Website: walmart
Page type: address-validator
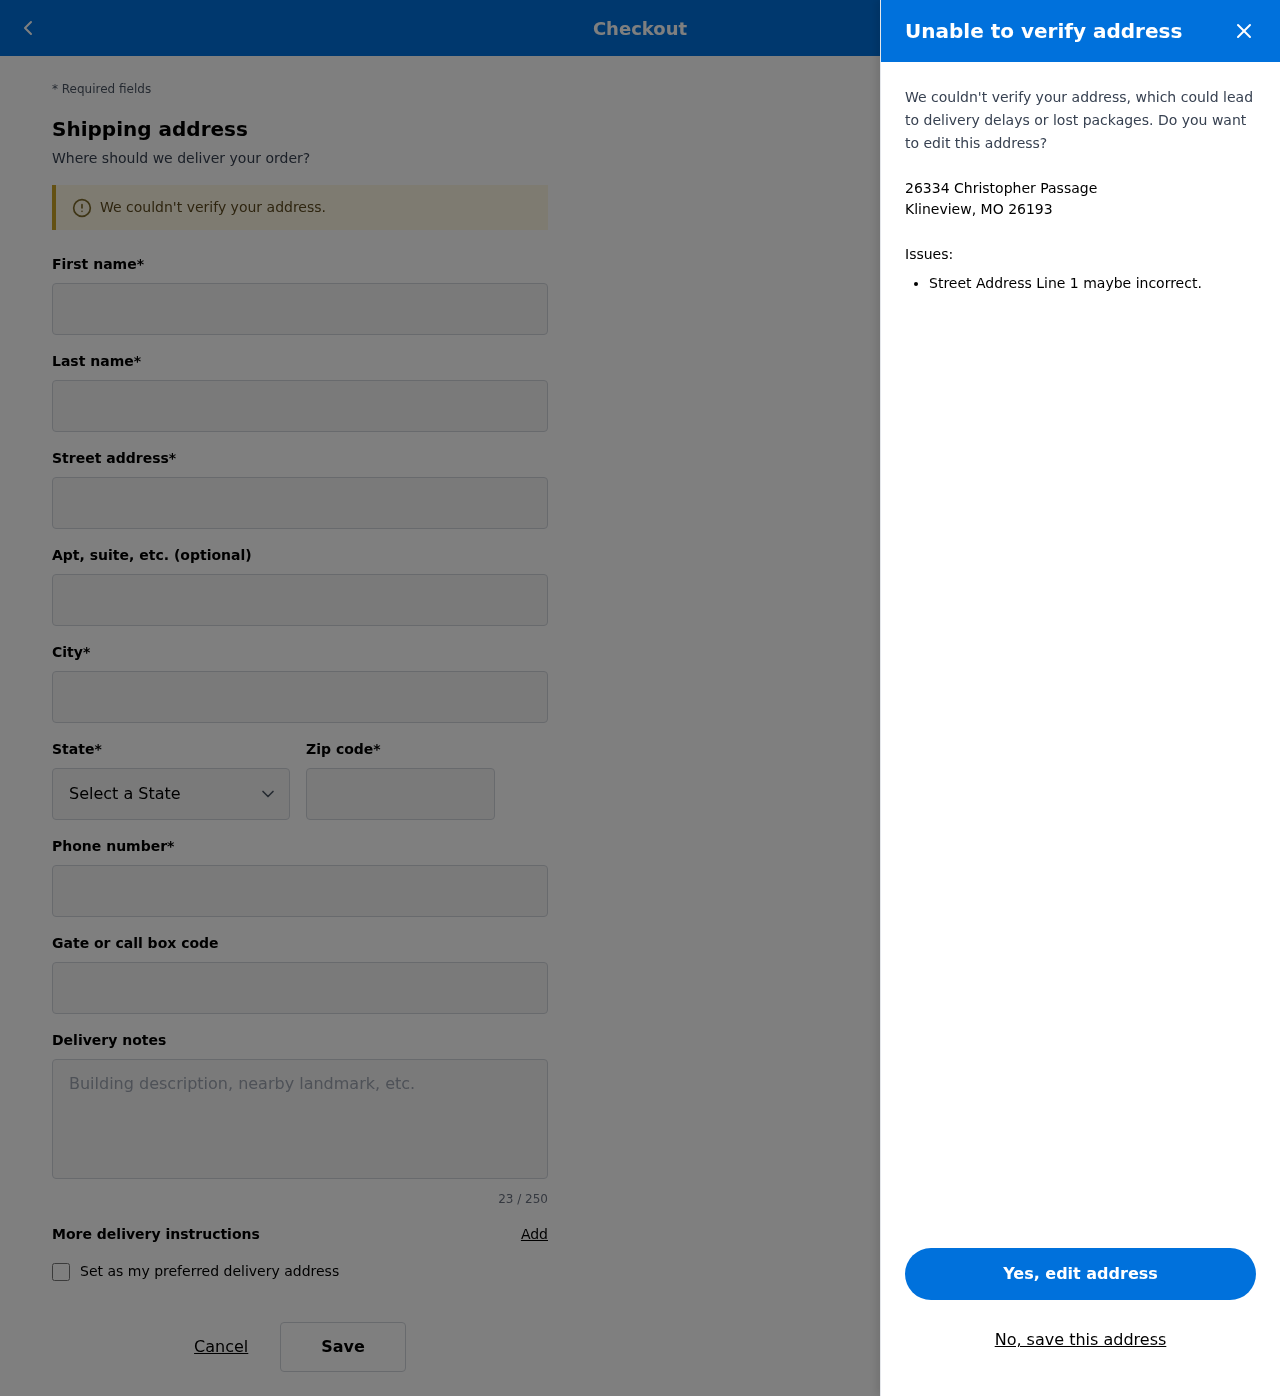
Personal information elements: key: PII_CITY_STATE_ZIP
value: Klineview, MO 26193
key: PII_DELIVERY_INSTRUCTIONS
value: Do not leave if raining
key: PII_STATE_ABBR
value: MO
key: PII_STREET
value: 26334 Christopher Passage
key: PII_FIRSTNAME
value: Jacob
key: PII_LASTNAME
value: Giles
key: PII_STREET2
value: Apt. 275
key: PII_CITY
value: Klineview
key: PII_POSTCODE
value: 26193
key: PII_PHONE
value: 2039461092
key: PII_SECURITY_CODE
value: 70158